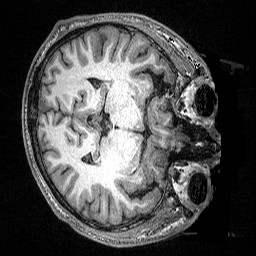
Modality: T1w
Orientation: axial
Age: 25
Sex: male
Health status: healthy
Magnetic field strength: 3 T
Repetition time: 2.53 s
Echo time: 0.00331 s